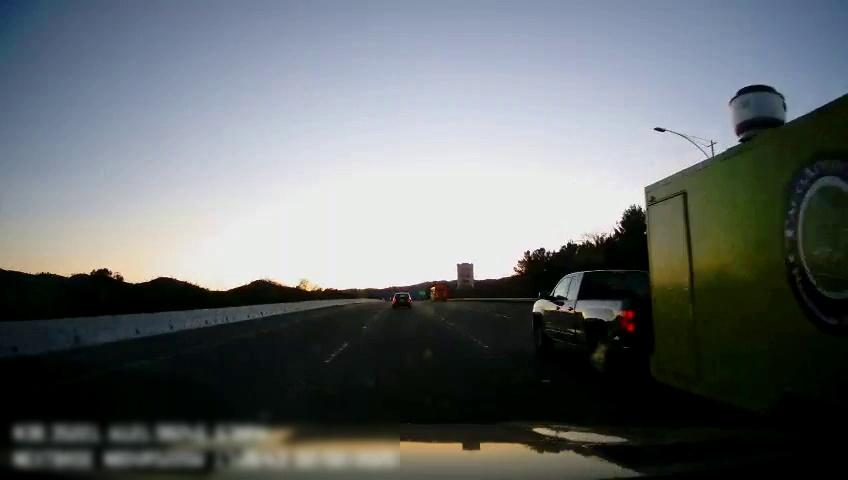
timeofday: Day
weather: Cloudy
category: Drivable Space
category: Vehicles | Truck
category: Vehicles | Bus
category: Vehicles | Car
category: Lanes | Current Lane
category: Lanes | Current Lane
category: Lanes | Alternate Lane